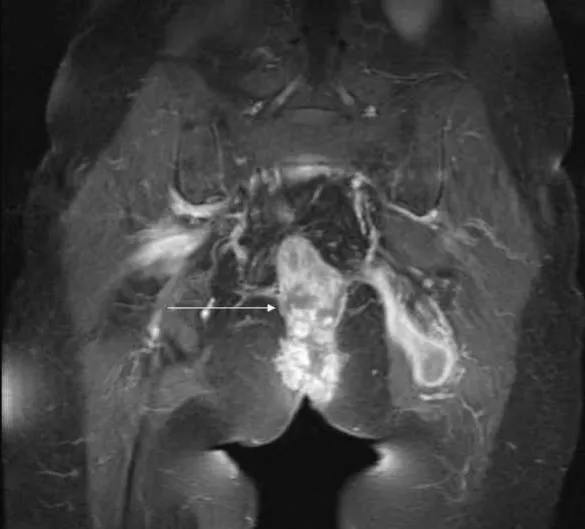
T1- weighted fat saturated MR image after i. v. application of contrast medium coronal. The arrow is pointing to a fistulating formation spreading in the gluteal muscles on the left side with typical rim enhancement and central liquid components; the soft tissue mass seen in midline has a centrally necrotizing appearance.
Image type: radiology (mri)